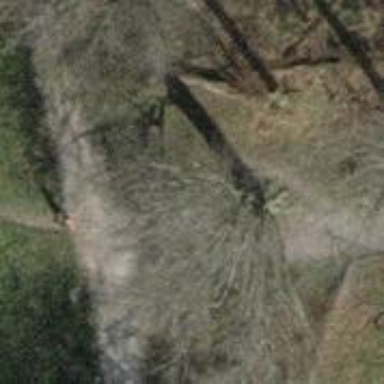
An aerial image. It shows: Brown bench.